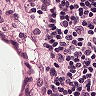
Metastatic tissue present: no